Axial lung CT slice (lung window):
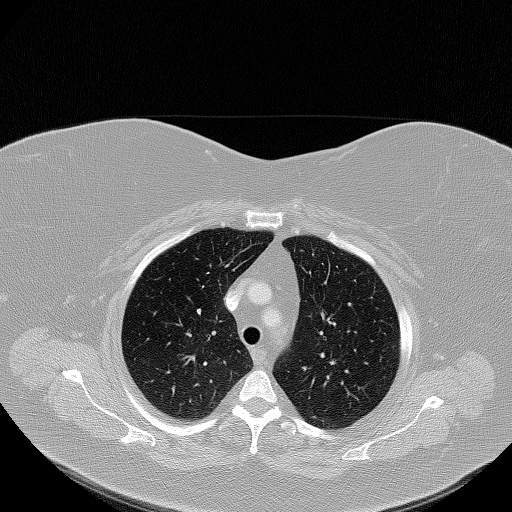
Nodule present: no